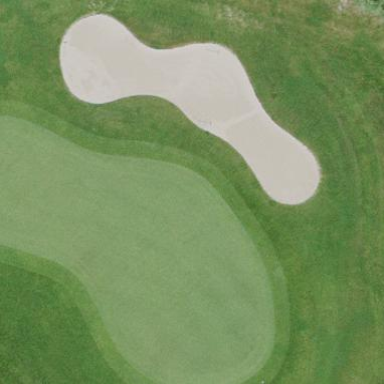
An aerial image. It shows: Sand bunker on golf course.